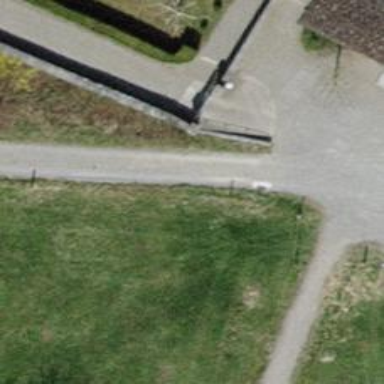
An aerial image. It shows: Footway made of paving stones.